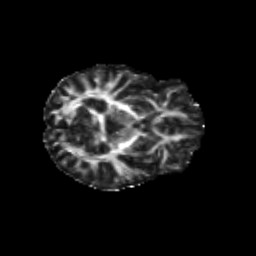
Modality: FA
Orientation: axial
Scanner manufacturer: siemens
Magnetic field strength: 3 T
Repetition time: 9.2 s
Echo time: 0.084 s